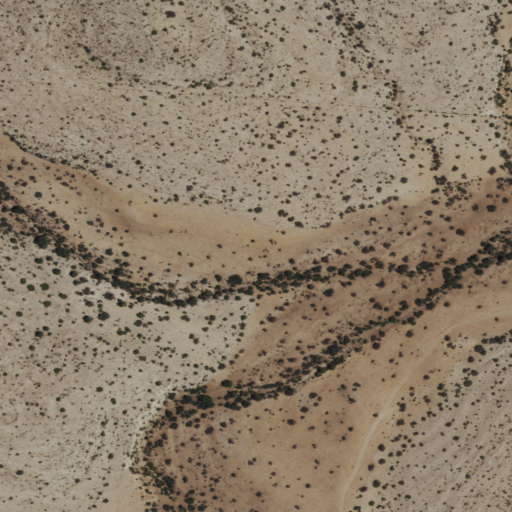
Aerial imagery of valley in New Mexico named Cement Canyon containing shrub and grassland